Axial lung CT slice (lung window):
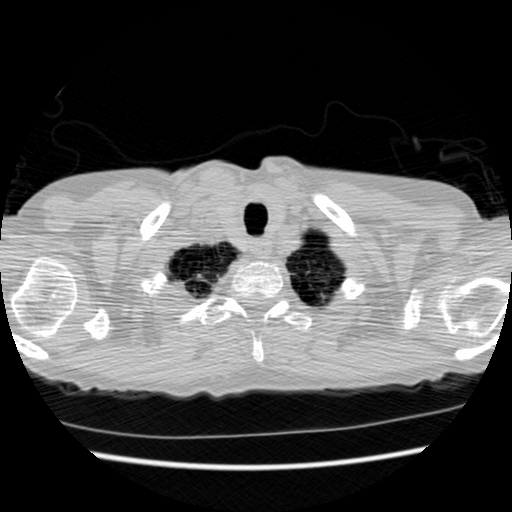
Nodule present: no